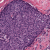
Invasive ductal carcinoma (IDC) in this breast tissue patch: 0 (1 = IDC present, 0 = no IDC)